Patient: sex M, age 75
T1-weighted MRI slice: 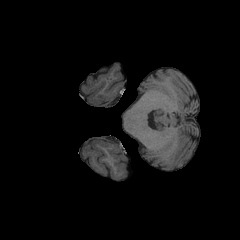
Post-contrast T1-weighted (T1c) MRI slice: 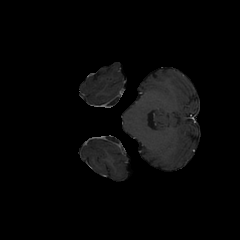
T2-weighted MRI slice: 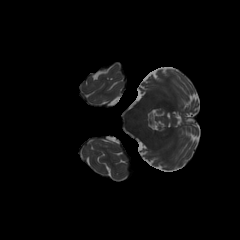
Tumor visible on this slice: no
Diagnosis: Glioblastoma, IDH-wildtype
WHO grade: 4